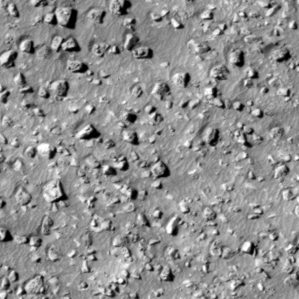
Label: non_frost